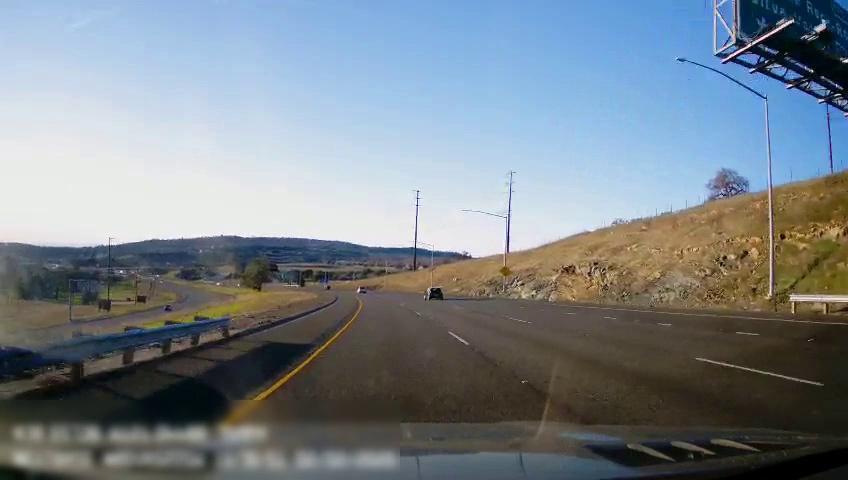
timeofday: Day
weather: Sunny
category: Drivable Space
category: Drivable Space
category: Vehicles | Car
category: Vehicles | Car
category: Lanes | Current Lane
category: Lanes | Current Lane
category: Lanes | Alternate Lane
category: Lanes | Alternate Lane
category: Lanes | Alternate Lane
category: Traffic | Signs
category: Traffic | Signs